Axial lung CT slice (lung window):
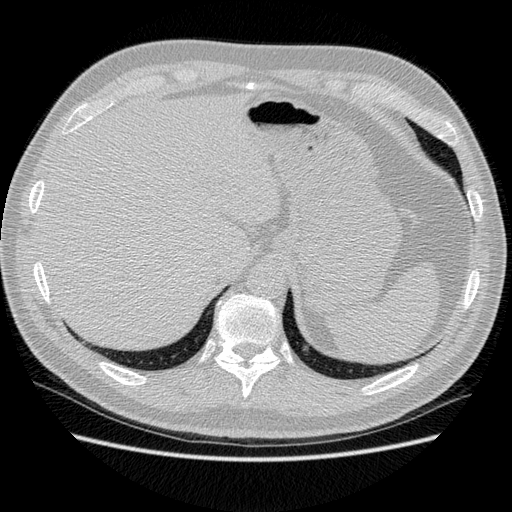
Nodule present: yes
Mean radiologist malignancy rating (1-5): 1.5